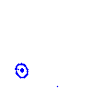
Particle: kaon